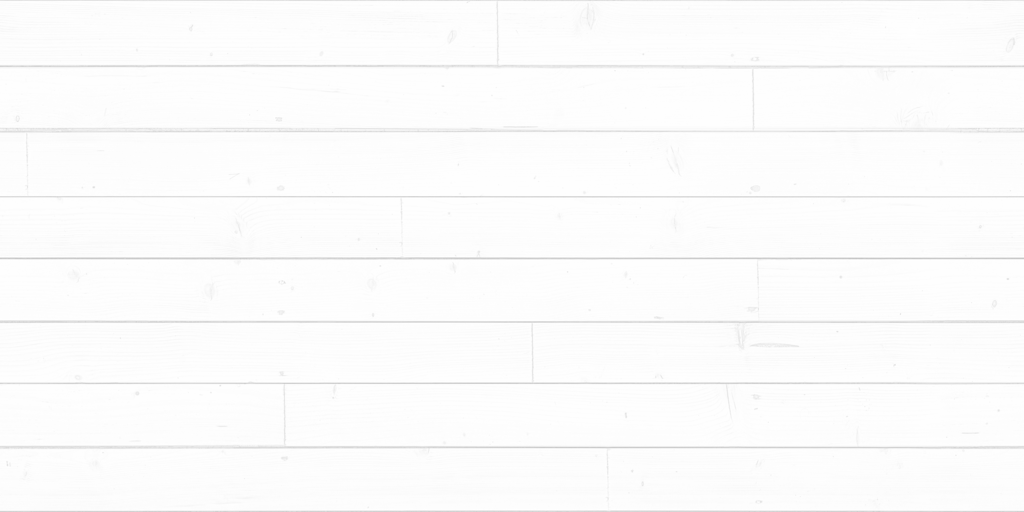
Texture map type: AmbientOcclusion